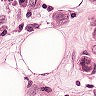
Metastatic tissue present: yes